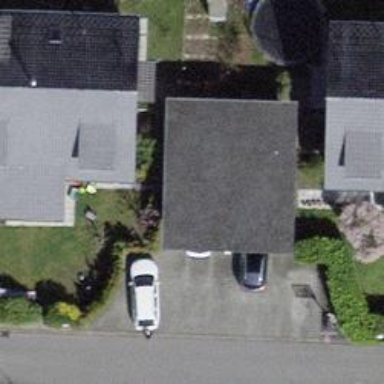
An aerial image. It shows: Garage.